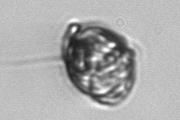
Label: Proterythropsis